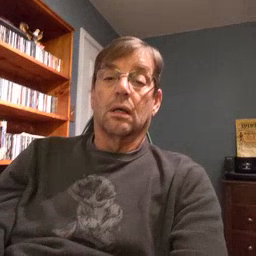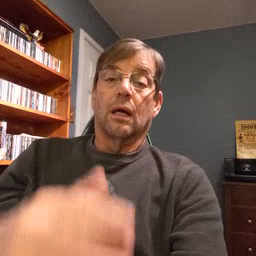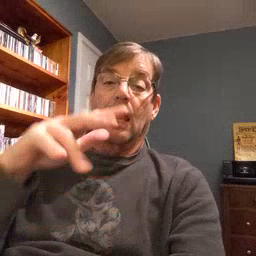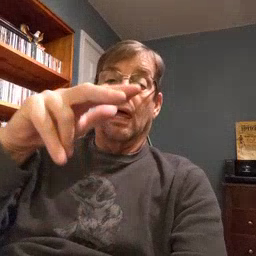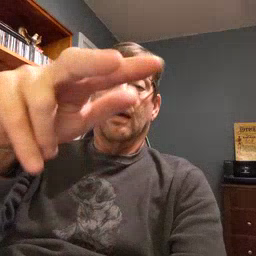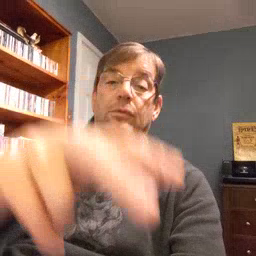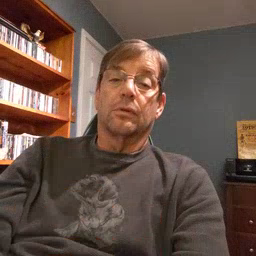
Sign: helicopter